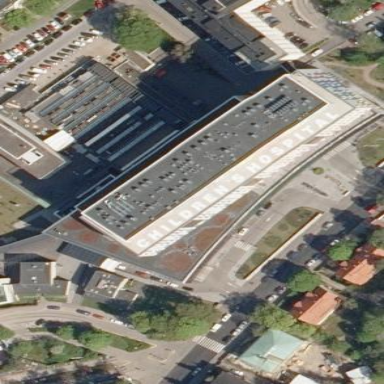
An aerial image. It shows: Hospital building with flat roof.